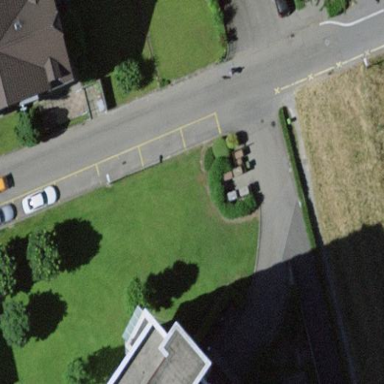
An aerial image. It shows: Parking lane.